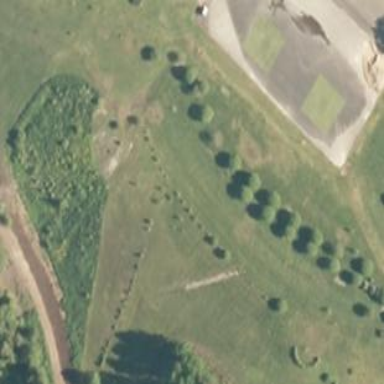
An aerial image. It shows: Disc golf hole.